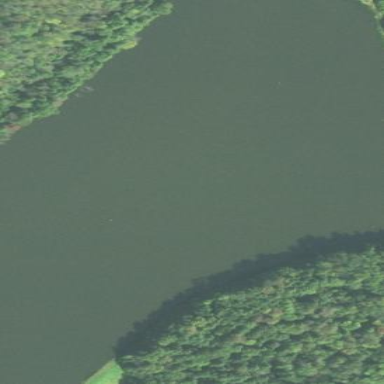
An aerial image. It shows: Reservoir area.